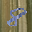
Label: 8